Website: home-depot
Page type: payment
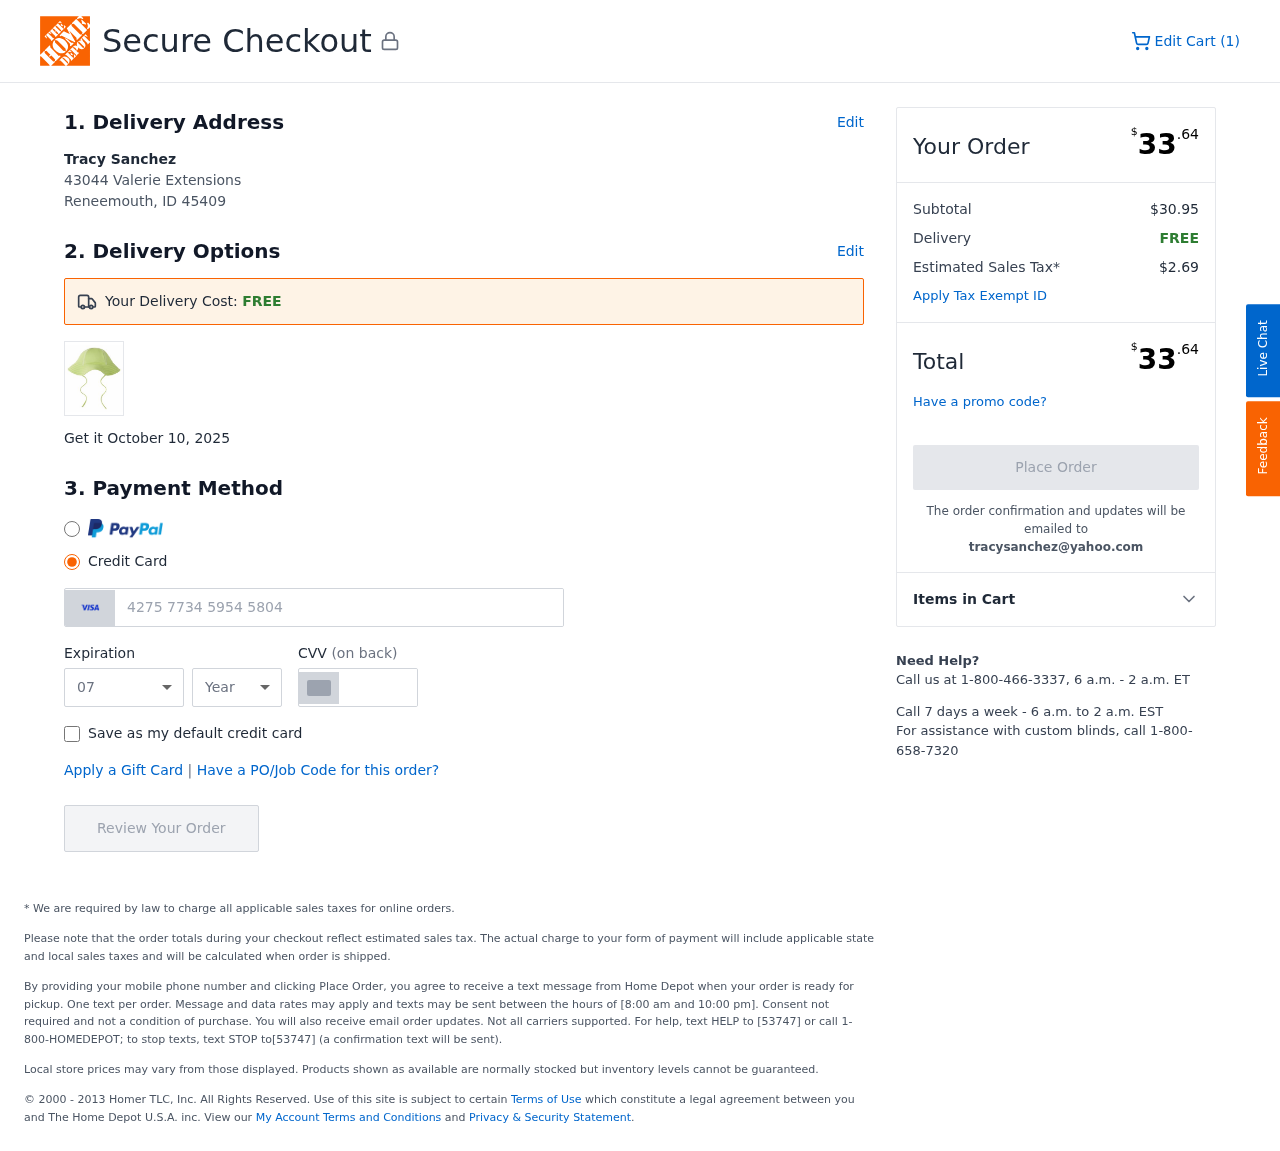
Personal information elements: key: PII_CARD_CVV
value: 300
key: PII_CARD_EXPIRY_MONTH
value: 07
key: PII_CARD_EXPIRY_YEAR
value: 26
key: PII_CARD_NUMBER
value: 4275 7734 5954 5804
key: PII_CITY_STATE_ZIP
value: Reneemouth, ID 45409
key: PII_EMAIL
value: tracysanchez@yahoo.com
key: PII_FULLNAME
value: Tracy Sanchez
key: PII_STREET
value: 43044 Valerie Extensions
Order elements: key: ORDER_NUM_ITEMS
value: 1
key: ORDER_DELIVERY_DATE
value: October 10, 2025
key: ORDER_TOTAL
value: $33.64
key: ORDER_SUBTOTAL
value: $30.95
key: ORDER_SHIPPING_COST
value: FREE
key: ORDER_TAX
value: $2.69